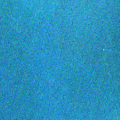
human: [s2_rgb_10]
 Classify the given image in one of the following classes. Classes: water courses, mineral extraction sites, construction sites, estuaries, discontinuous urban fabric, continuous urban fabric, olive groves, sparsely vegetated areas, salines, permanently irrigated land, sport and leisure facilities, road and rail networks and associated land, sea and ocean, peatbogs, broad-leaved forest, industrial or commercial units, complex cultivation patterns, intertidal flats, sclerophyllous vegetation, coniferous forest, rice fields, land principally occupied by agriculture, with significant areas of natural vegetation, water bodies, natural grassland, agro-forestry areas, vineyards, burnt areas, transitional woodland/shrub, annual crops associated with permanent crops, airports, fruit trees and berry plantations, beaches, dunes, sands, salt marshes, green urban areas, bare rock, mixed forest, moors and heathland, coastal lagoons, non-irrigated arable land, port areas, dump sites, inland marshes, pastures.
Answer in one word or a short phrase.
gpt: sea and ocean